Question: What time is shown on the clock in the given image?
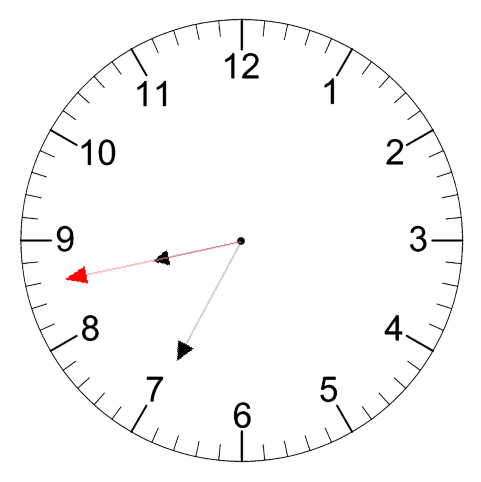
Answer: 08:34:43